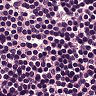
Metastatic tissue present: no